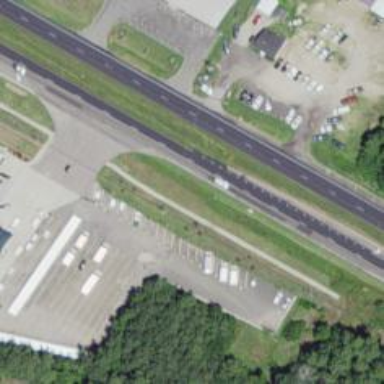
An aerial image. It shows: Asphalt road classified as trunk highway.